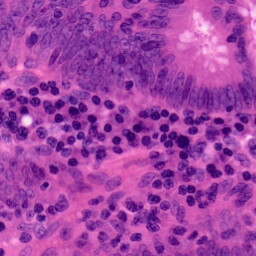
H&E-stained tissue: Colon